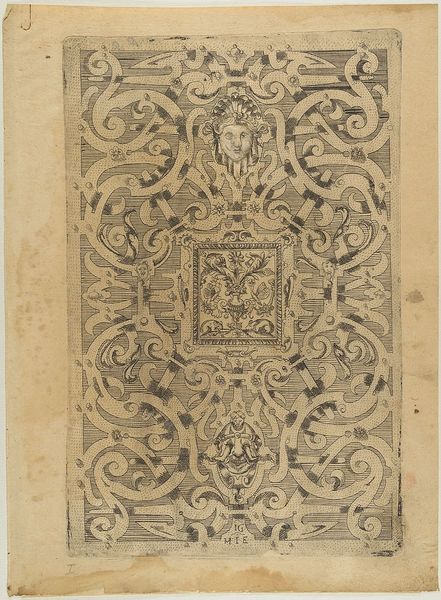
Titel: Füllung mit Schweifwerkgroteske, Blatt 1 aus der Folge: 'Schweyf Buoch. Coloniae : sumptibus ac formulis Iani Bussmacheri, anno salutis 1599'
Künstler: Jacob Guckeisen
Standort: Hamburg
Institution: Museum für Kunst und Gewerbe Hamburg
Schlagwörter: kopf, zeichnung, ornament, alt, architektur, barock, gesicht, rahmen, zweige, krone, renaissance, garten, vase, papier, grafik, graphik, dekoration, ornamente, fotografie, photographie, maske, buch, druckgraphik, druckgrafik, schraffur, schwarz weiß, stich, buchseite, kunstgewerbe, geometrisch, rechteckig, plan, kupferstich, kunsthandwerk, ungeheuer, geometrie, innenarchitektur, groteske, gartenplan, verzweigung, gerippt, reproduktionen, industriedesign, druckerzeugnisse, schweifwerk, ornamentstich, vorlageblätter, füllung, schweifwerkgroteske